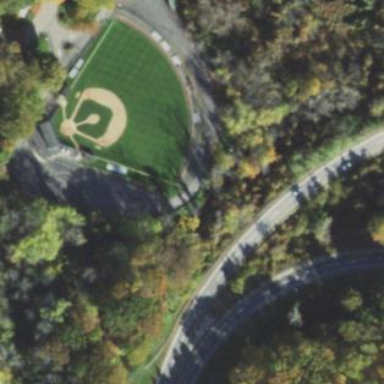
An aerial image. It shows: Grassy baseball pitch for leisure sports.